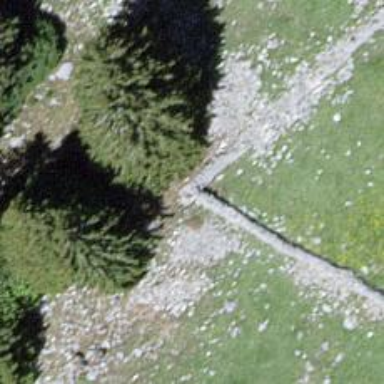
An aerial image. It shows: Wall made of dry stone.